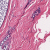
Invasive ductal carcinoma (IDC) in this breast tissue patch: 0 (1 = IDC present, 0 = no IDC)